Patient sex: M
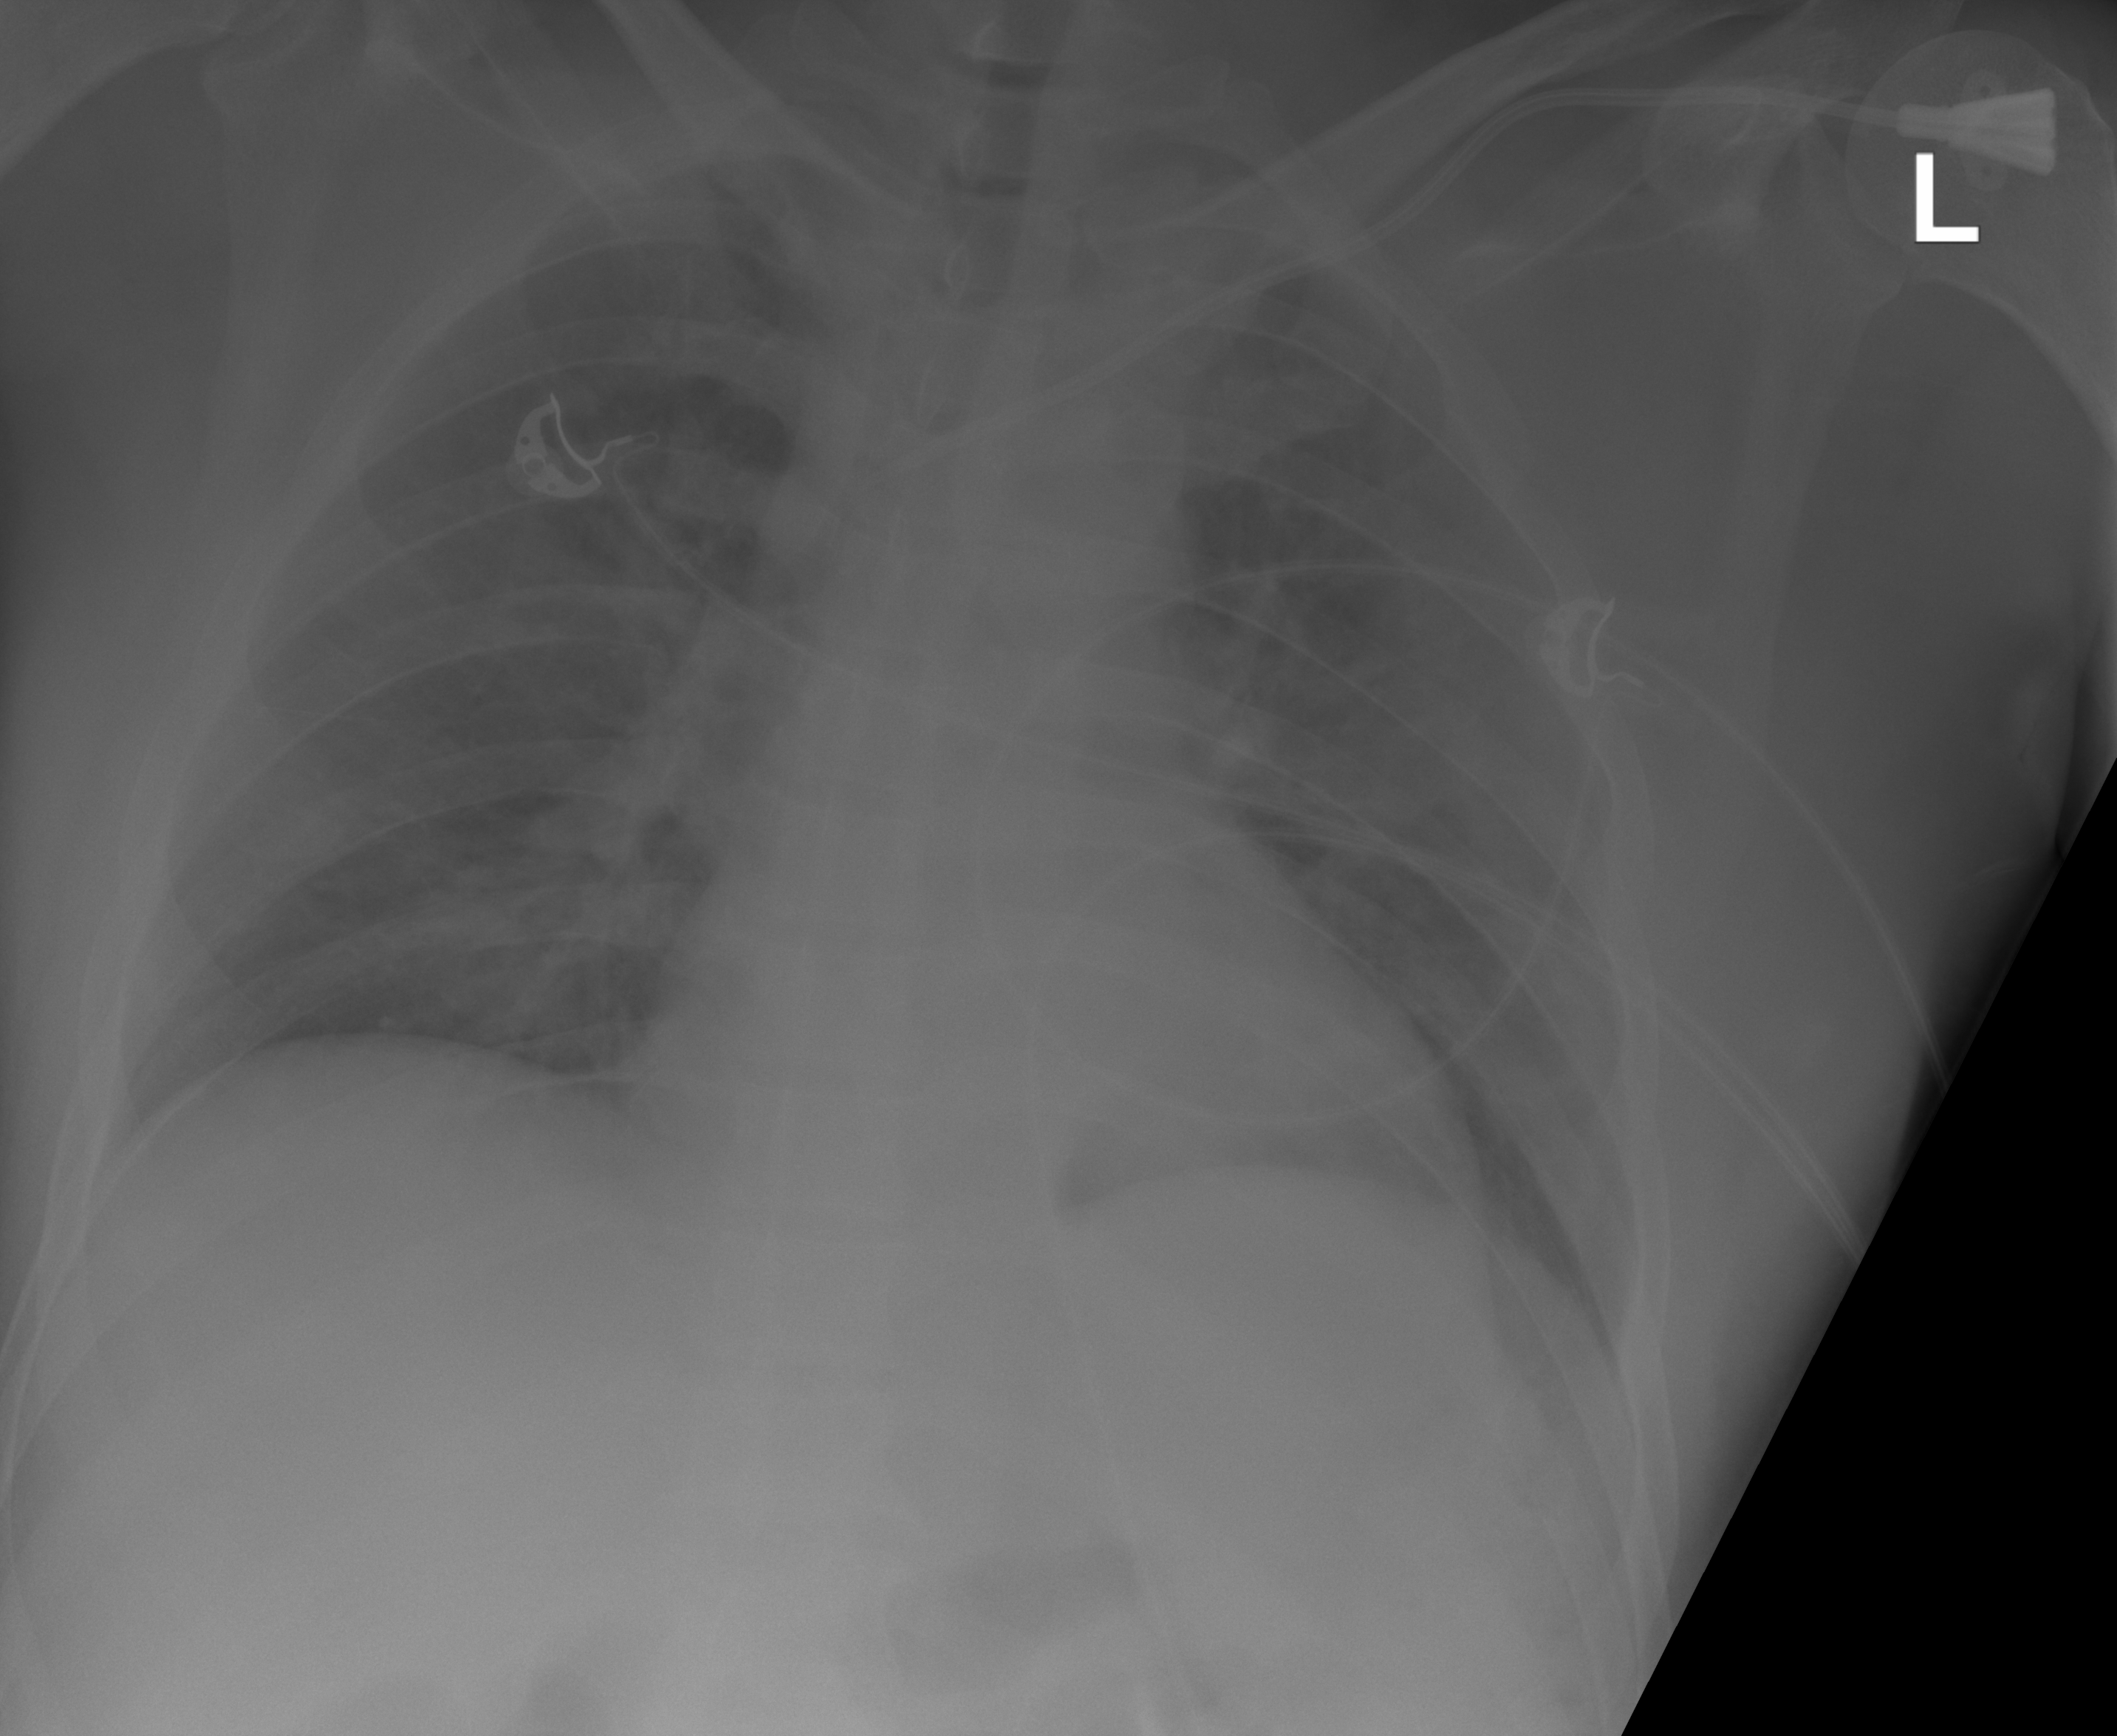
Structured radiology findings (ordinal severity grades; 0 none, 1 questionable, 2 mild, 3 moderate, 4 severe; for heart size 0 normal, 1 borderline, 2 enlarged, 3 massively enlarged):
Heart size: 0
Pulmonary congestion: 0
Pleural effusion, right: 0
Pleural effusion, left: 0
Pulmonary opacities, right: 0
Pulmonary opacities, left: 0
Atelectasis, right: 0
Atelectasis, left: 2